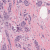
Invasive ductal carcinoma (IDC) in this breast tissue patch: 1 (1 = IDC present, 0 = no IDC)